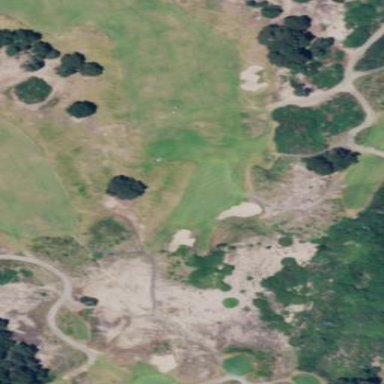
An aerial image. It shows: Grassy area designated as golf fairway.